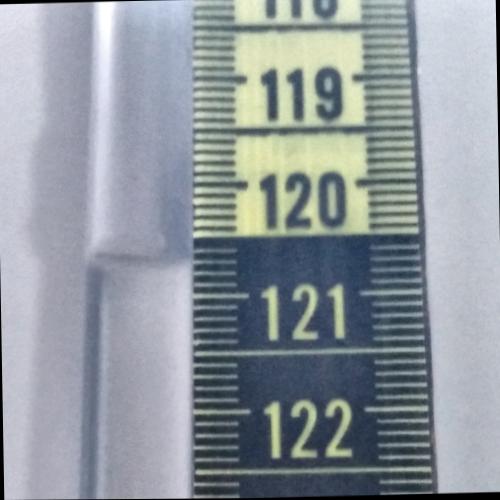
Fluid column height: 120.7 cm